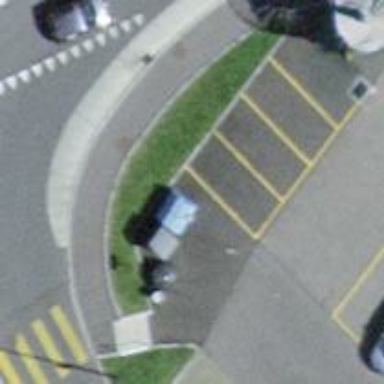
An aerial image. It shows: Recycling container at amenity designated for recycling.